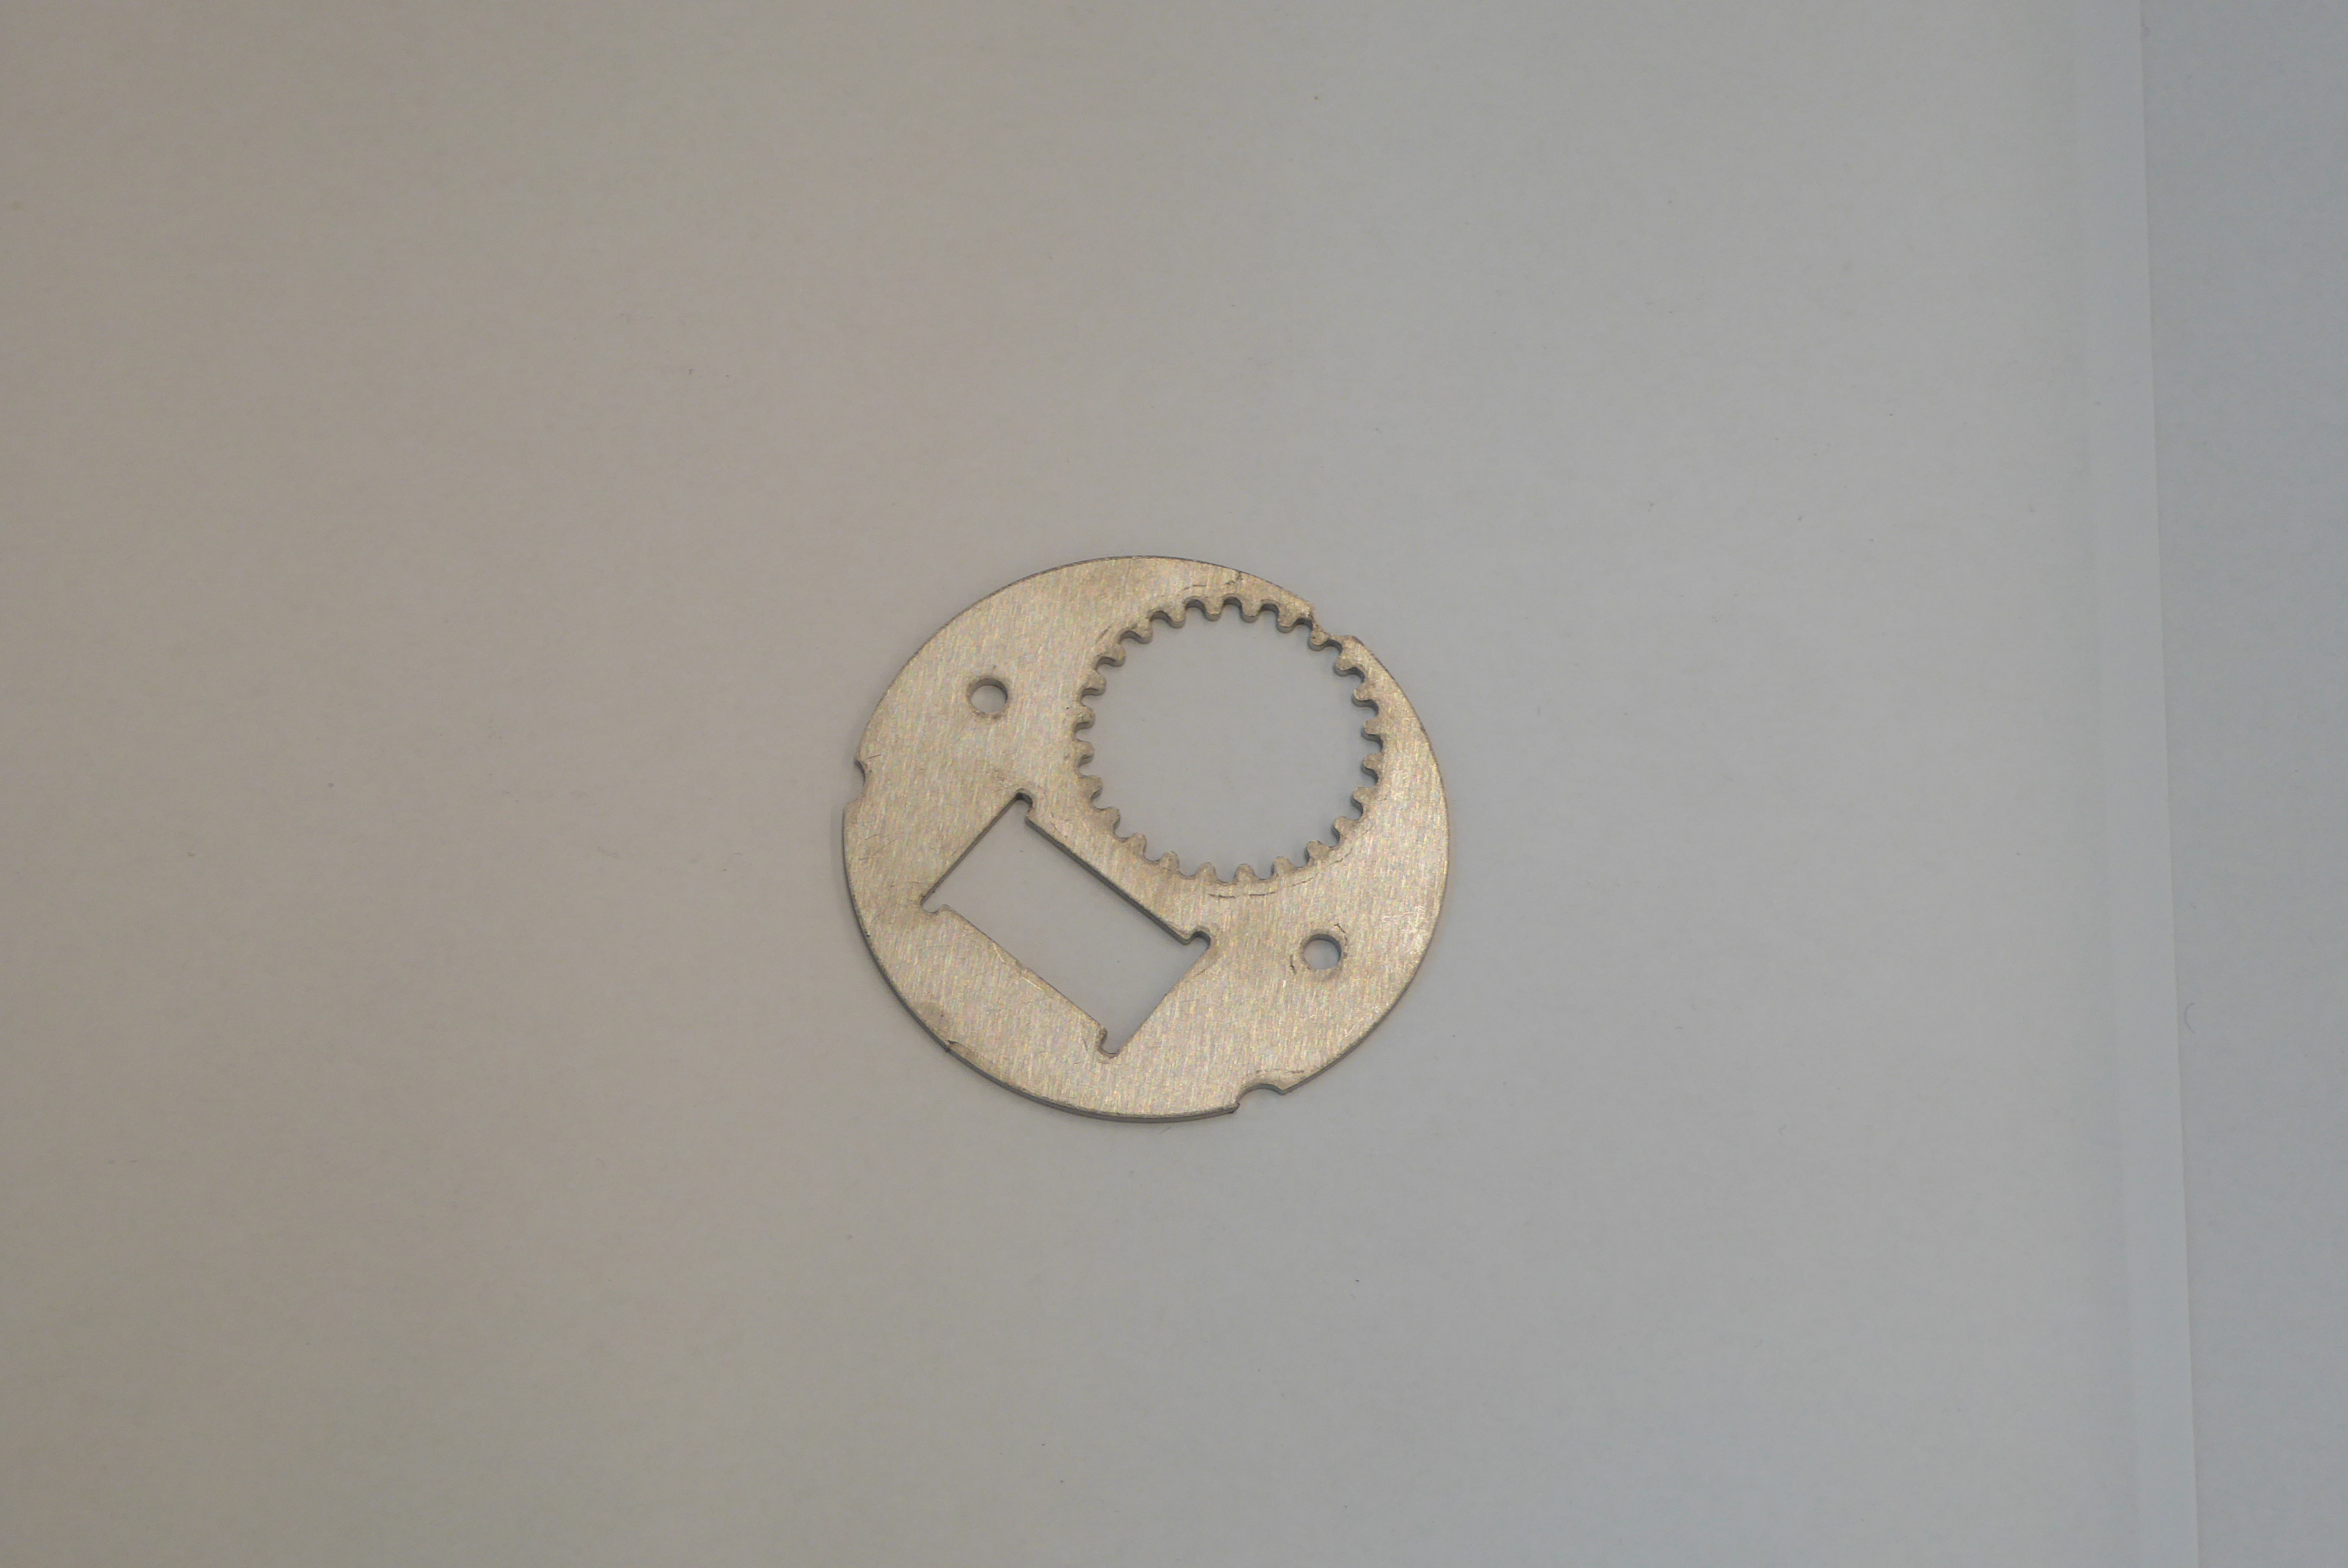
Label: Bottle Opener - Inlay